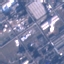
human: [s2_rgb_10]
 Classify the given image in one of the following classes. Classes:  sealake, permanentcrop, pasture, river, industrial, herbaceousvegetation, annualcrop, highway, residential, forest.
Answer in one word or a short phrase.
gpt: Industrial